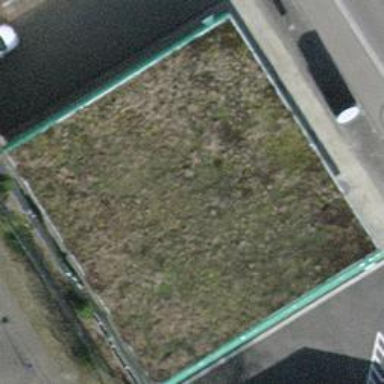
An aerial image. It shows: View of roof of building.